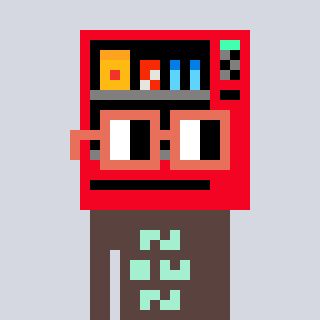
a pixel art character with square orange glasses, a vending machine-shaped head and a darkbrown-colored body on a cool background